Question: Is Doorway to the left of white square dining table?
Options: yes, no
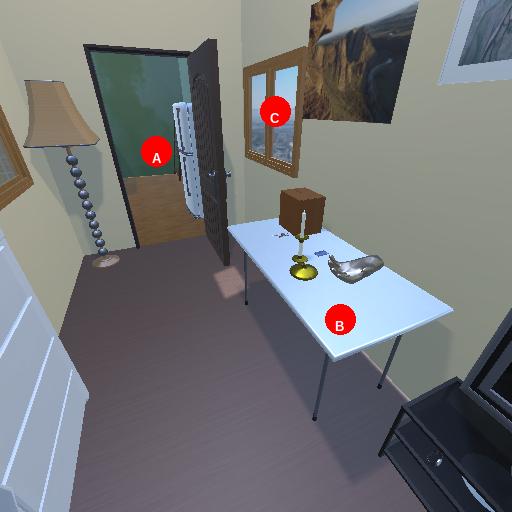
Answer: yes